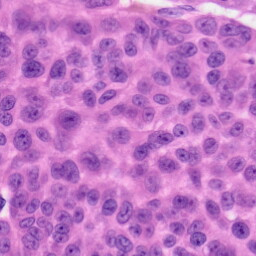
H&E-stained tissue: Skin